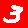
Digit: 3